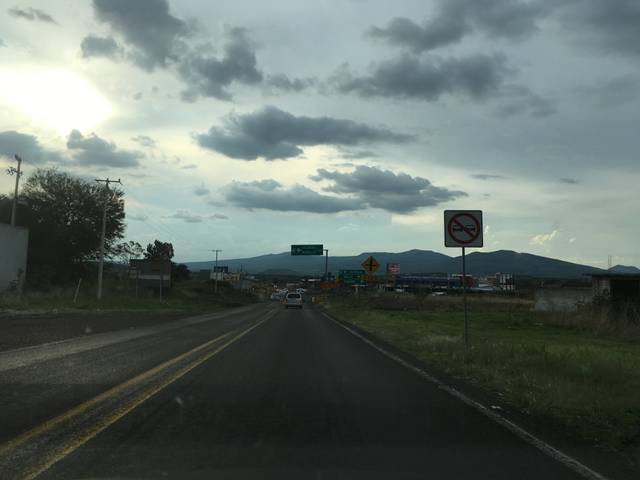
Region: Mexico
Coordinates: 20.196, -101.151